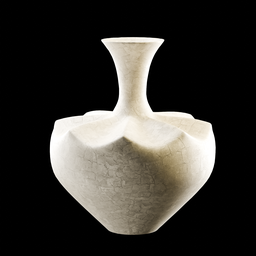
Label: decoration